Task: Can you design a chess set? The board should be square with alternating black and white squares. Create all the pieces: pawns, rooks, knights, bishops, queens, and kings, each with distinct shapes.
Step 2180:
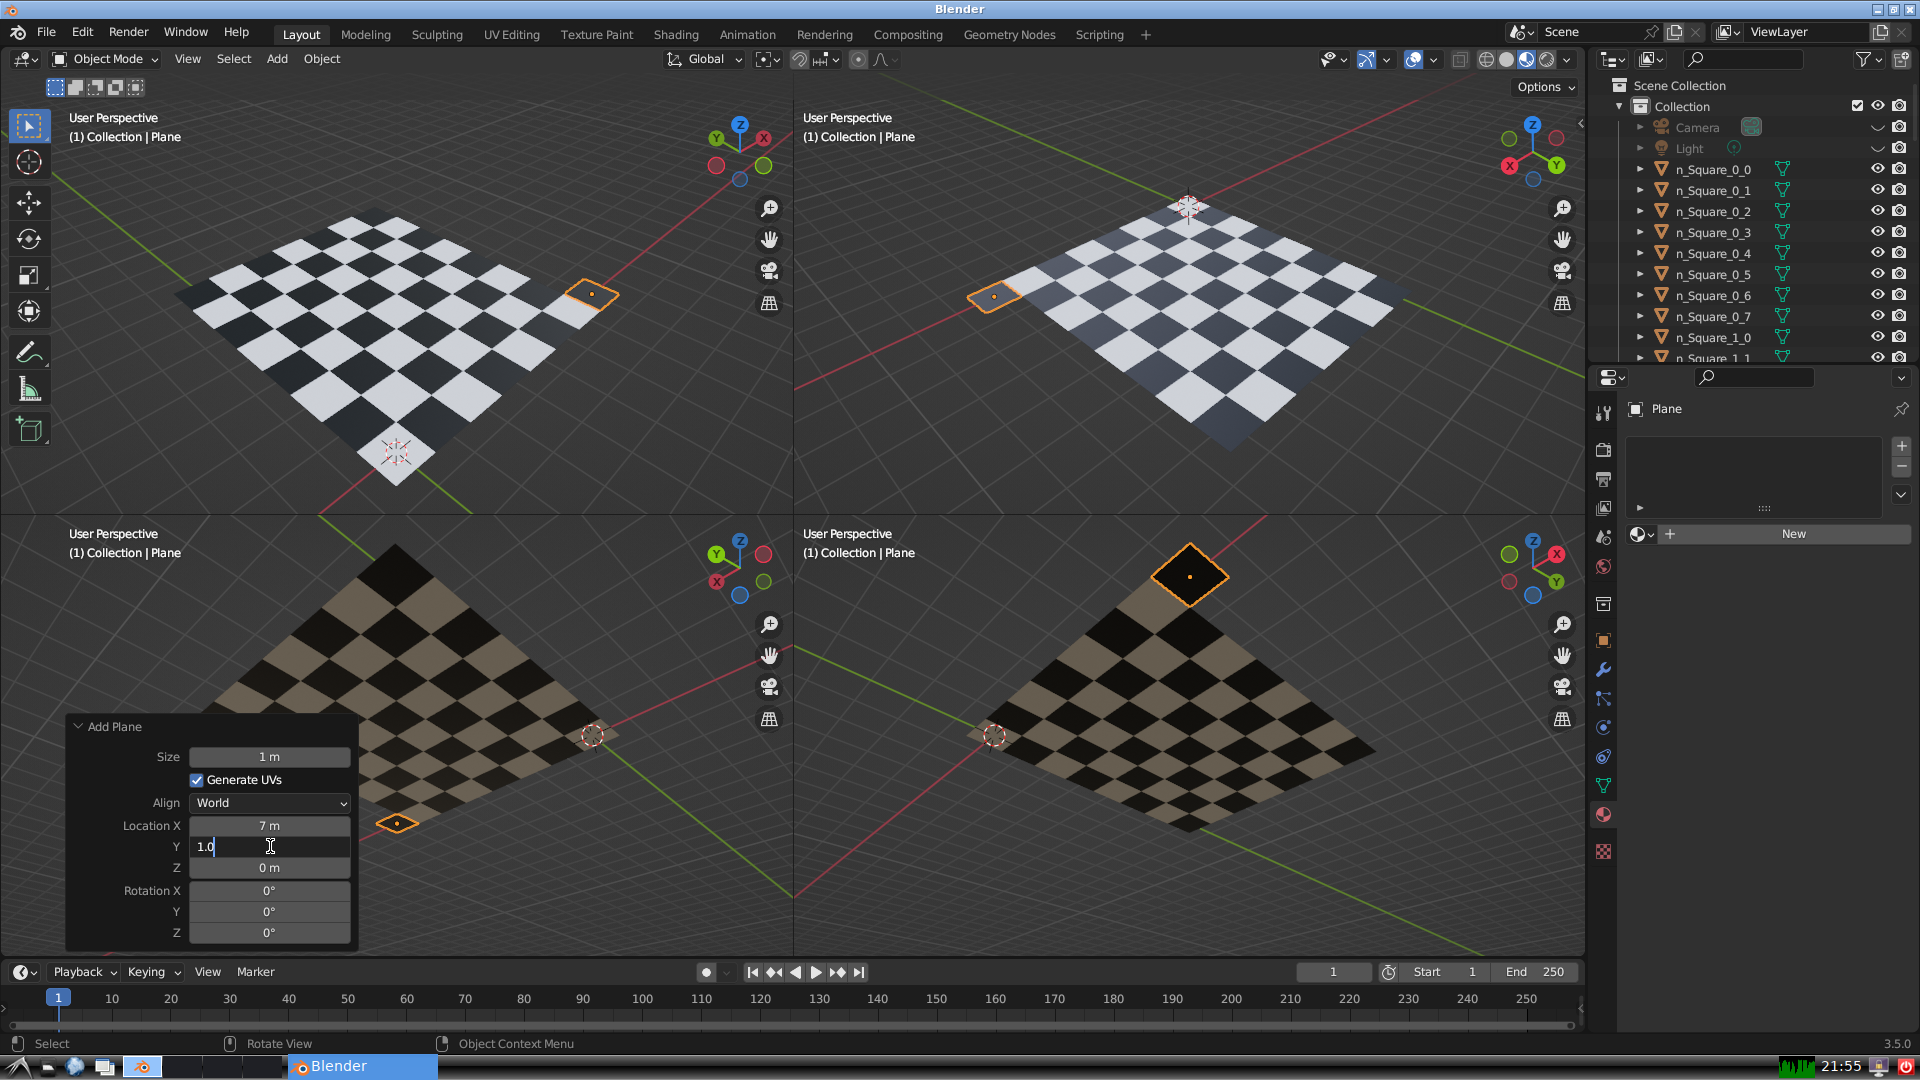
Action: {"key_press": ['Return']}